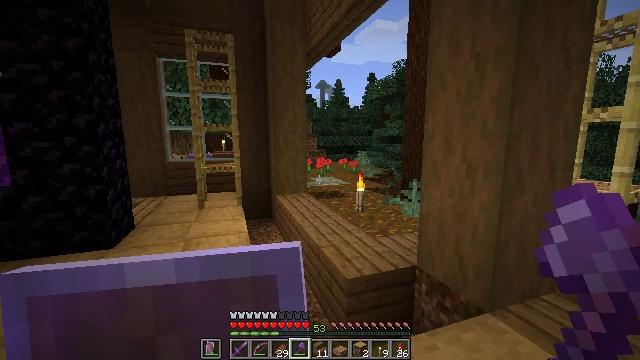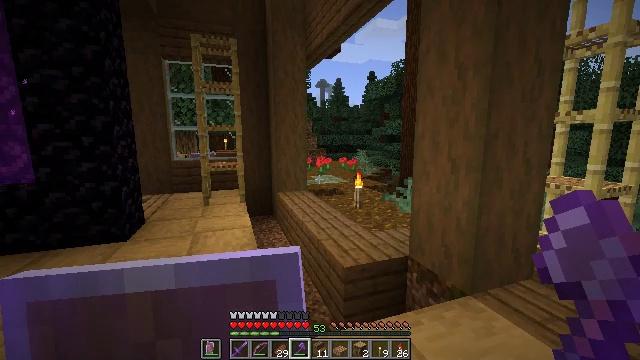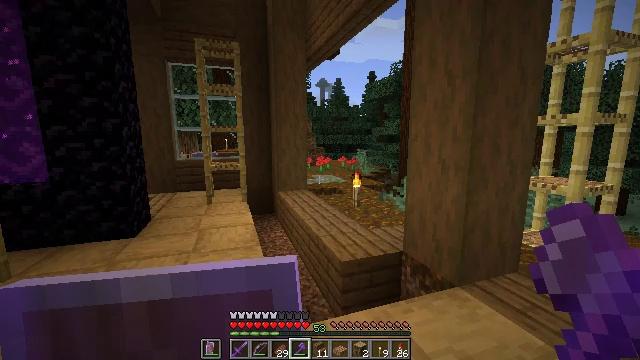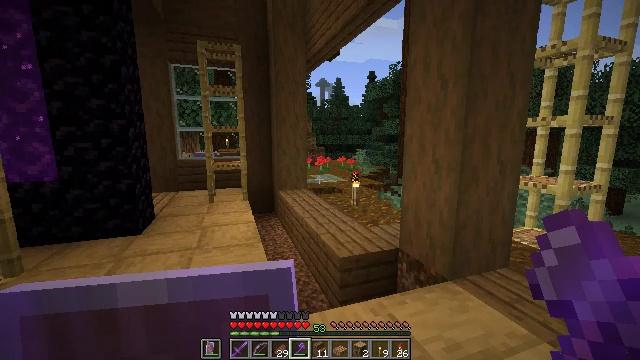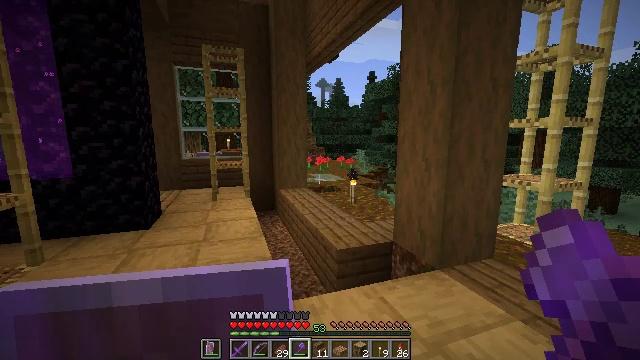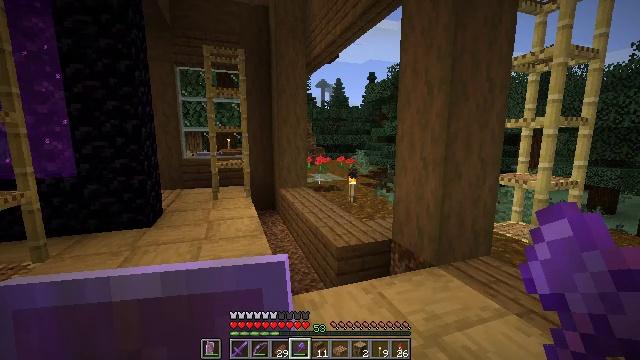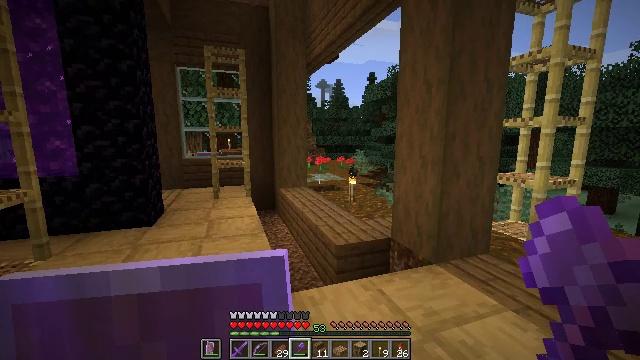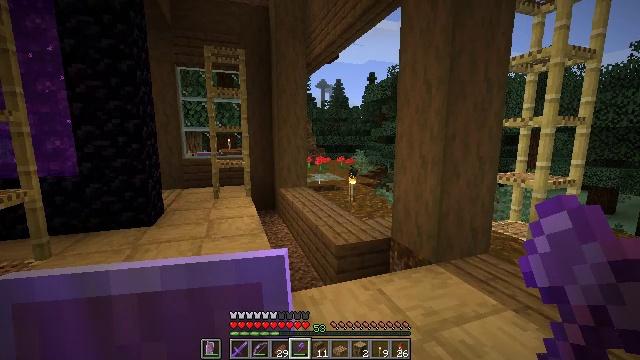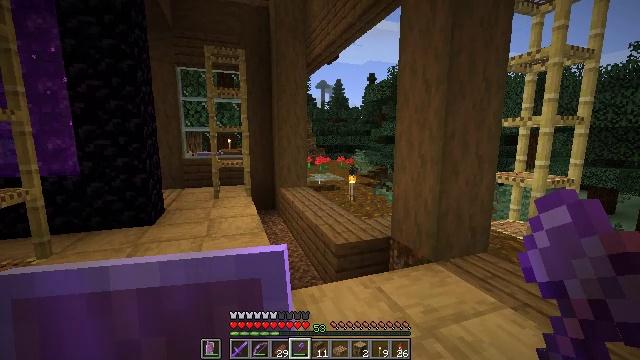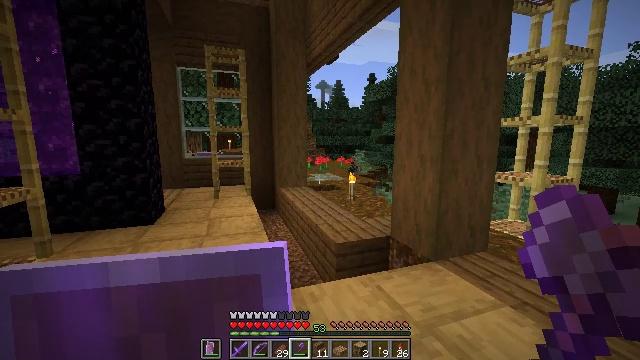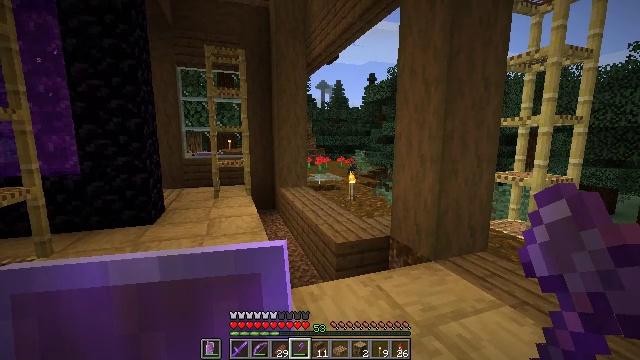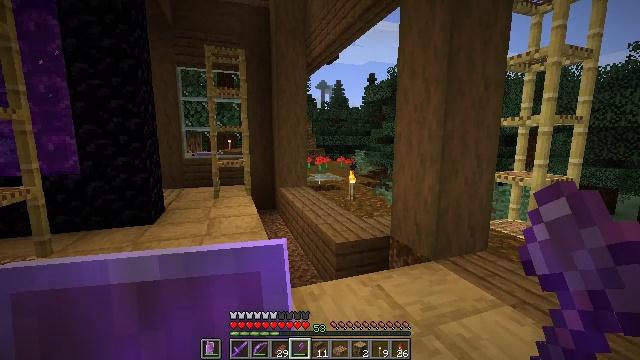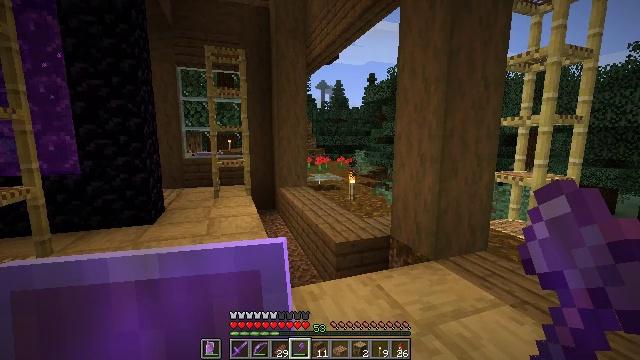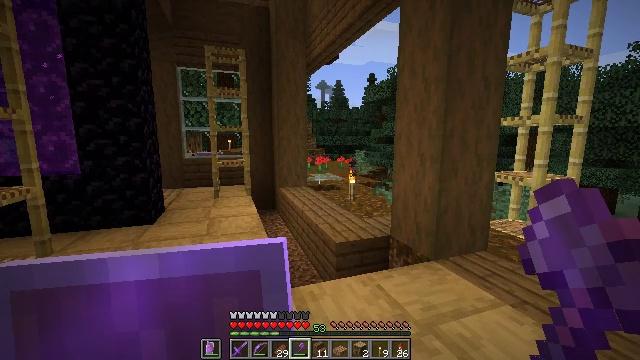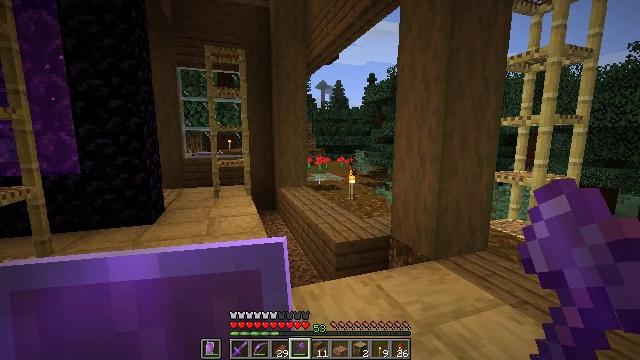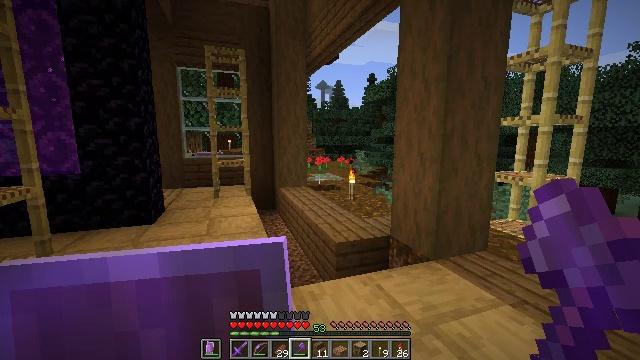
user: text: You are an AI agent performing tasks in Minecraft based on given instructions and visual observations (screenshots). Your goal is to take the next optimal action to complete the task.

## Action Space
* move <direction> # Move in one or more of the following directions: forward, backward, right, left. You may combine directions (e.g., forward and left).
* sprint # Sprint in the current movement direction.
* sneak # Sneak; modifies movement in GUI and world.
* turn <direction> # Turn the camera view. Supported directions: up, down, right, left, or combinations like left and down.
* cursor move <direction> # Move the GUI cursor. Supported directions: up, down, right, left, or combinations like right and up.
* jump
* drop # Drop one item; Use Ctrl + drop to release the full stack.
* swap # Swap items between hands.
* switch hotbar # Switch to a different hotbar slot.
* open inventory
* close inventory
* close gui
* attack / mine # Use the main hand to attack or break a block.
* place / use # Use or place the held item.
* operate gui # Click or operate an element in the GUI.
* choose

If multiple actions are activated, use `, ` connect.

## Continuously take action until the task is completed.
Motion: motion action
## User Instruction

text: Collect scaffolding blocks.
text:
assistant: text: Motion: move back
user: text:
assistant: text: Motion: move back
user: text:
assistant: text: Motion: move back
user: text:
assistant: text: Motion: no_op
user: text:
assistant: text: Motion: no_op
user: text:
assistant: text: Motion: no_op
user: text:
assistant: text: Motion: no_op
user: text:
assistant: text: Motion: no_op
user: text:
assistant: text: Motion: no_op
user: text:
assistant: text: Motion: no_op
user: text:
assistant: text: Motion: no_op
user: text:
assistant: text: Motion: no_op
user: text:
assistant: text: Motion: no_op
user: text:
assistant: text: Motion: no_op
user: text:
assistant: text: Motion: no_op
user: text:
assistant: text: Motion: no_op
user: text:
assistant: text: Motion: no_op
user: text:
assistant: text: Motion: no_op
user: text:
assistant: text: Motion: no_op
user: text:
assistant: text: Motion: no_op
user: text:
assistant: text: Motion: no_op
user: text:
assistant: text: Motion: no_op
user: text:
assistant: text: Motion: no_op
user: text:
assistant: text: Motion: no_op
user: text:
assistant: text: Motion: no_op
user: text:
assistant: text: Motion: no_op
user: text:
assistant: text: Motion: no_op
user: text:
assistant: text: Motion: no_op
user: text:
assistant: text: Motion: no_op
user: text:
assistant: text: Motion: no_op